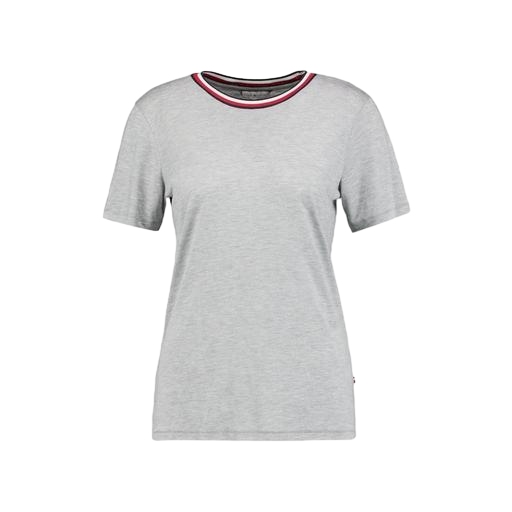
molly ringer tee, silver t-shirt, jersey tee, white background